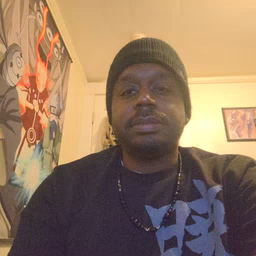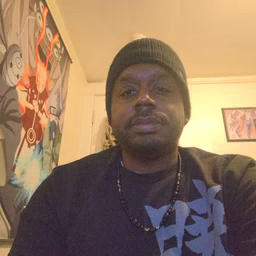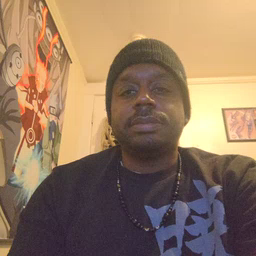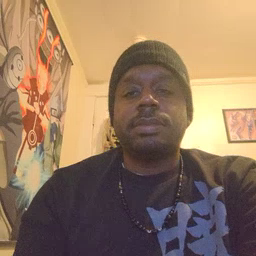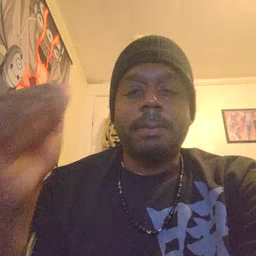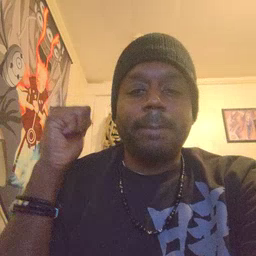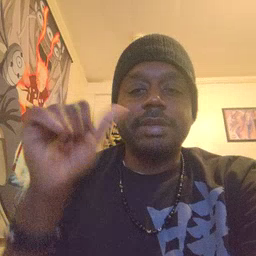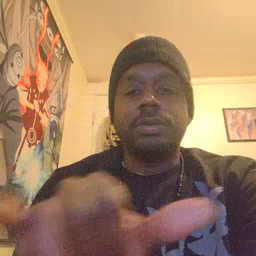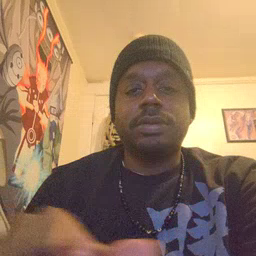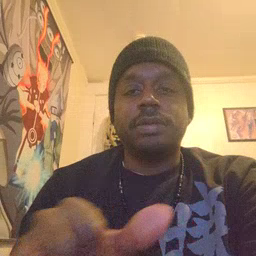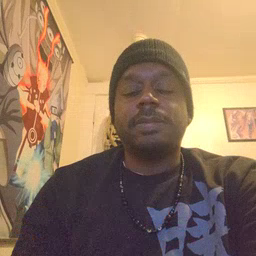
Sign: backyard